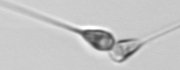
Label: Asterionellopsis_glacialis